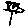
Label: flower